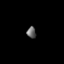
Tissue: prostate
Cell type: T cells
Senescence score: 0.341
Nuclear area (px): 100
Mean DAPI intensity: 104.32